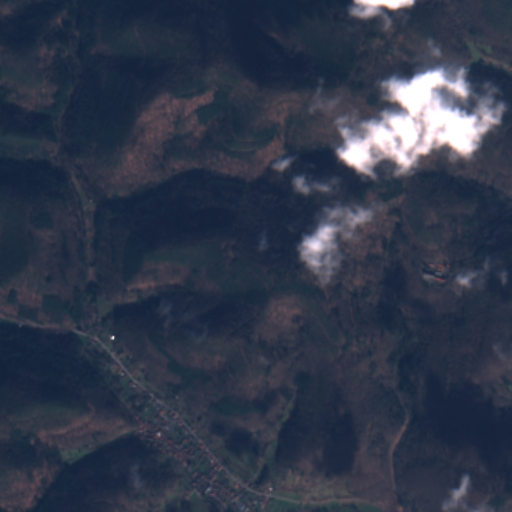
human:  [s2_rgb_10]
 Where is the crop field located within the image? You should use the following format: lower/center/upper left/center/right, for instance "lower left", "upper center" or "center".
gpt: The crop field is located in the lower center of the image.
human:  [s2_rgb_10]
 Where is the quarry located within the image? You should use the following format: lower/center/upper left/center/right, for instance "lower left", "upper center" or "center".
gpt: There is no quarry in the image.